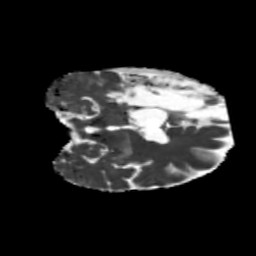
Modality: MD
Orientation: coronal
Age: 49
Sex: male
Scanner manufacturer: siemens
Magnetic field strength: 3 T
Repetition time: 5.25 s
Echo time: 0.08 s